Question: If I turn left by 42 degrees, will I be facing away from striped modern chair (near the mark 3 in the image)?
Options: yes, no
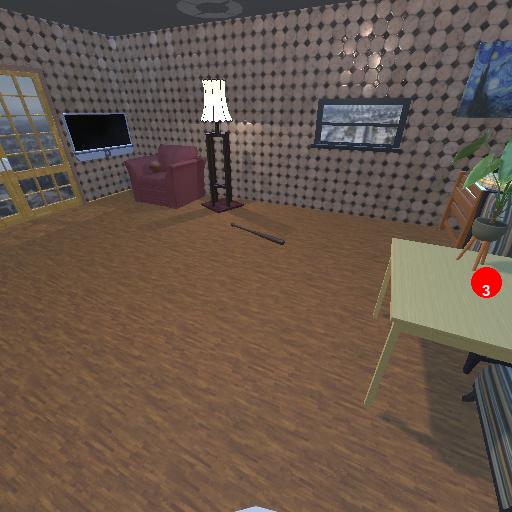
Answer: yes